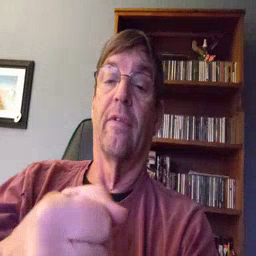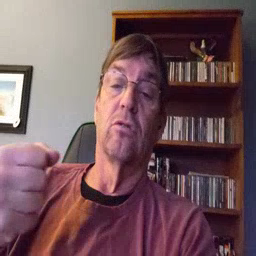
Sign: refrigerator